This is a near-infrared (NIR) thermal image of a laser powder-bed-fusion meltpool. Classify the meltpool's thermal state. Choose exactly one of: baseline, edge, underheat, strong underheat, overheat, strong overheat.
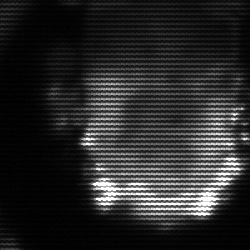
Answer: baseline